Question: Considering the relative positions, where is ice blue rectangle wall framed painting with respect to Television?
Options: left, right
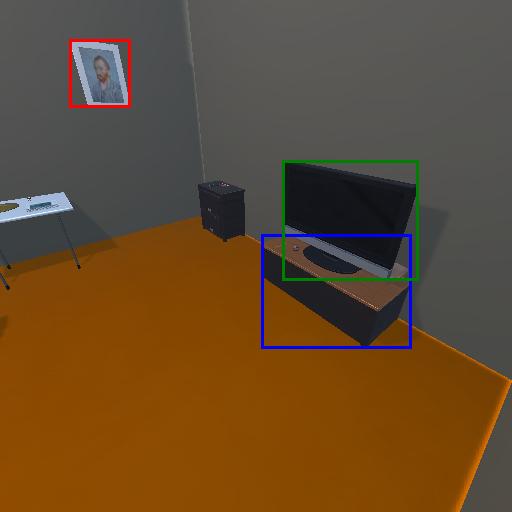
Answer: left